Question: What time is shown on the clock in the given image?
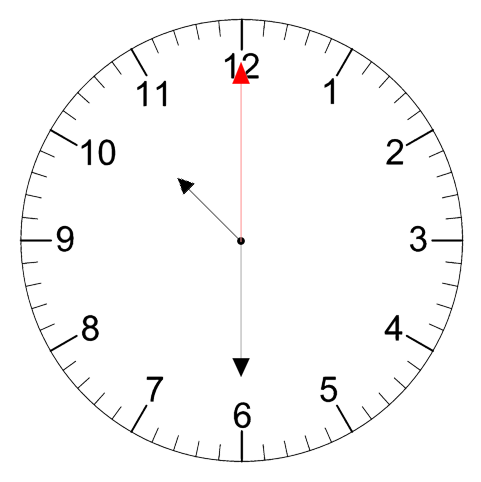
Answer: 10:30:00